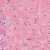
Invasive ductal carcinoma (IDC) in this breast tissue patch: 0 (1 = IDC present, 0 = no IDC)